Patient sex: M
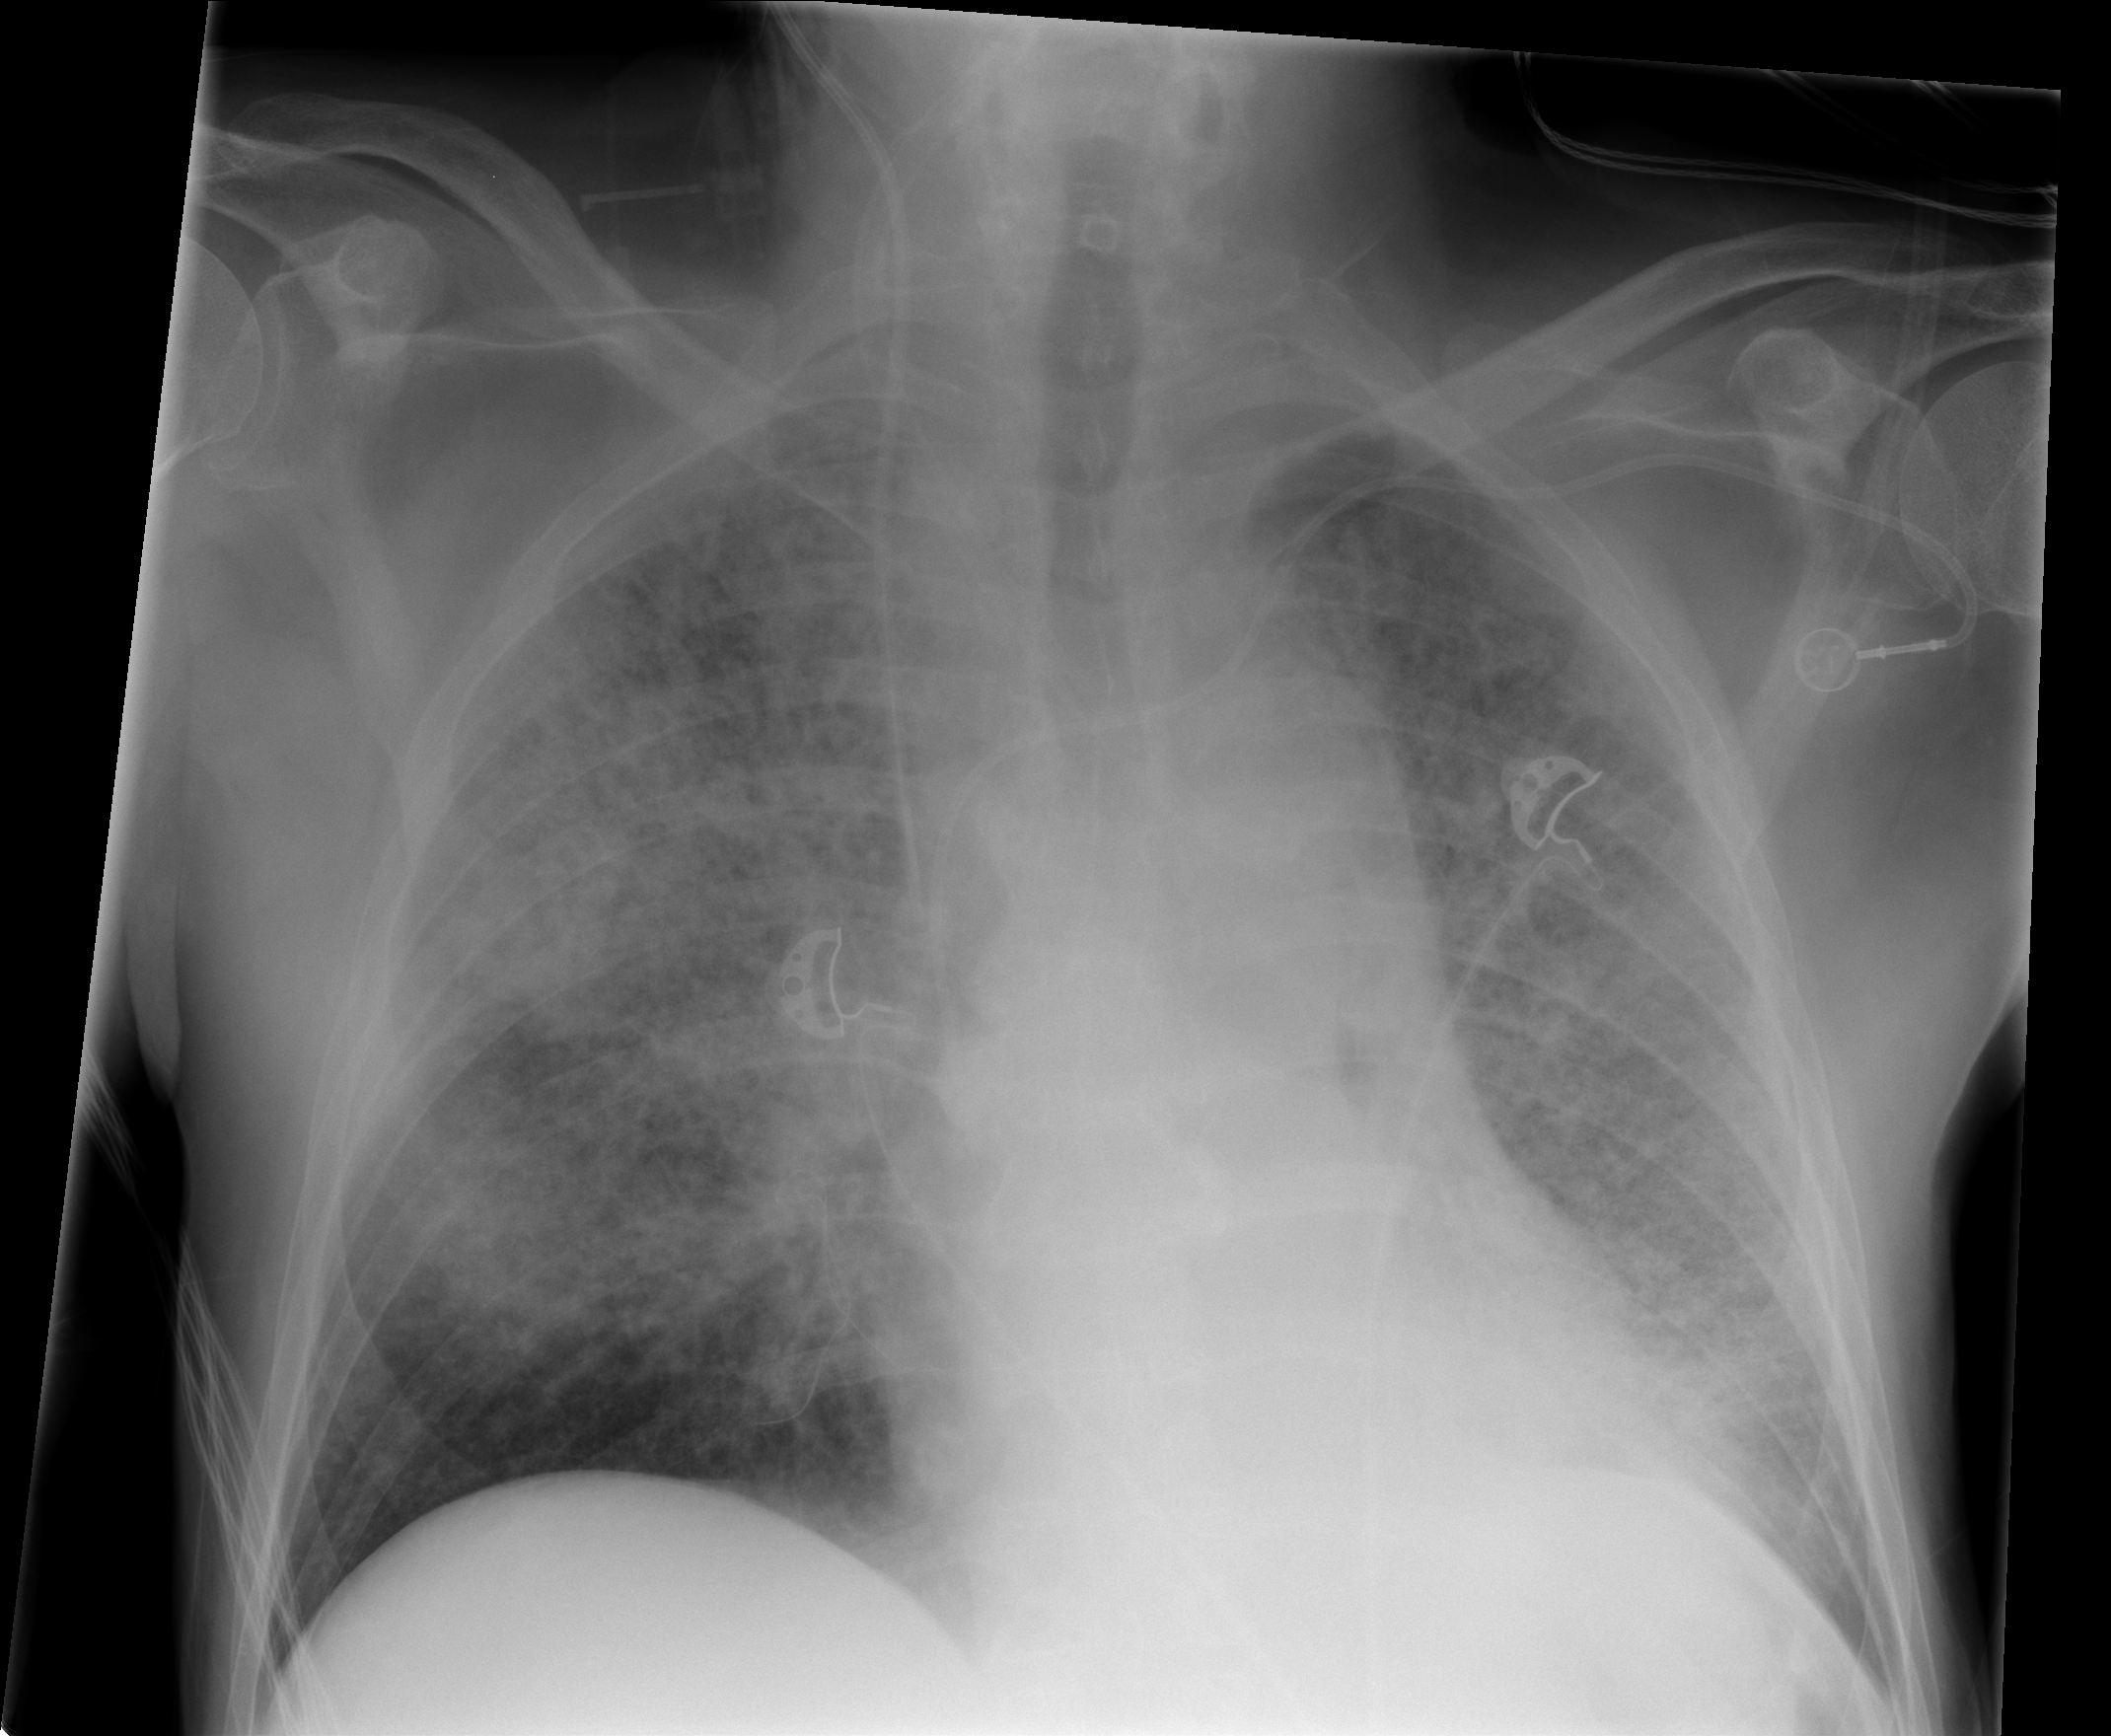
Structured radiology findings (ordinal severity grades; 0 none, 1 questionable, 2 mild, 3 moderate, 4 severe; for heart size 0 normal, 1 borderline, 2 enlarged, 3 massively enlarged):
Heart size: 0
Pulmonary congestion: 0
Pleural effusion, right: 0
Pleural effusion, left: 0
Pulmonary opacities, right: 3
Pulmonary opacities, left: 3
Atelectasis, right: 0
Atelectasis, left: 0